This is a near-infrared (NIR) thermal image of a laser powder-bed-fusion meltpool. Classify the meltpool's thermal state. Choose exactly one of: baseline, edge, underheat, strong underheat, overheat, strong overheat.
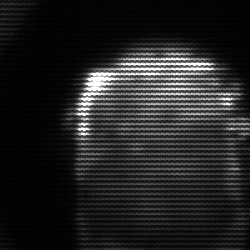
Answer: baseline